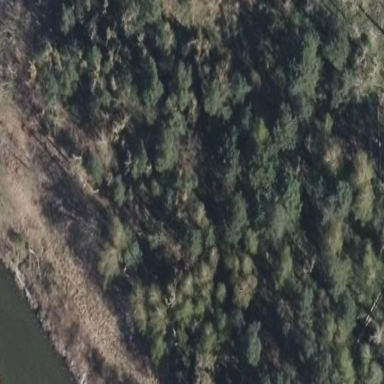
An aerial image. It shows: Forest area.